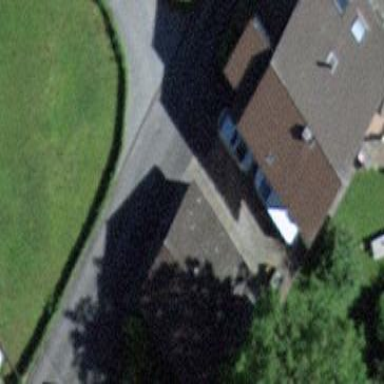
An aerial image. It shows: Garage.